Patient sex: M
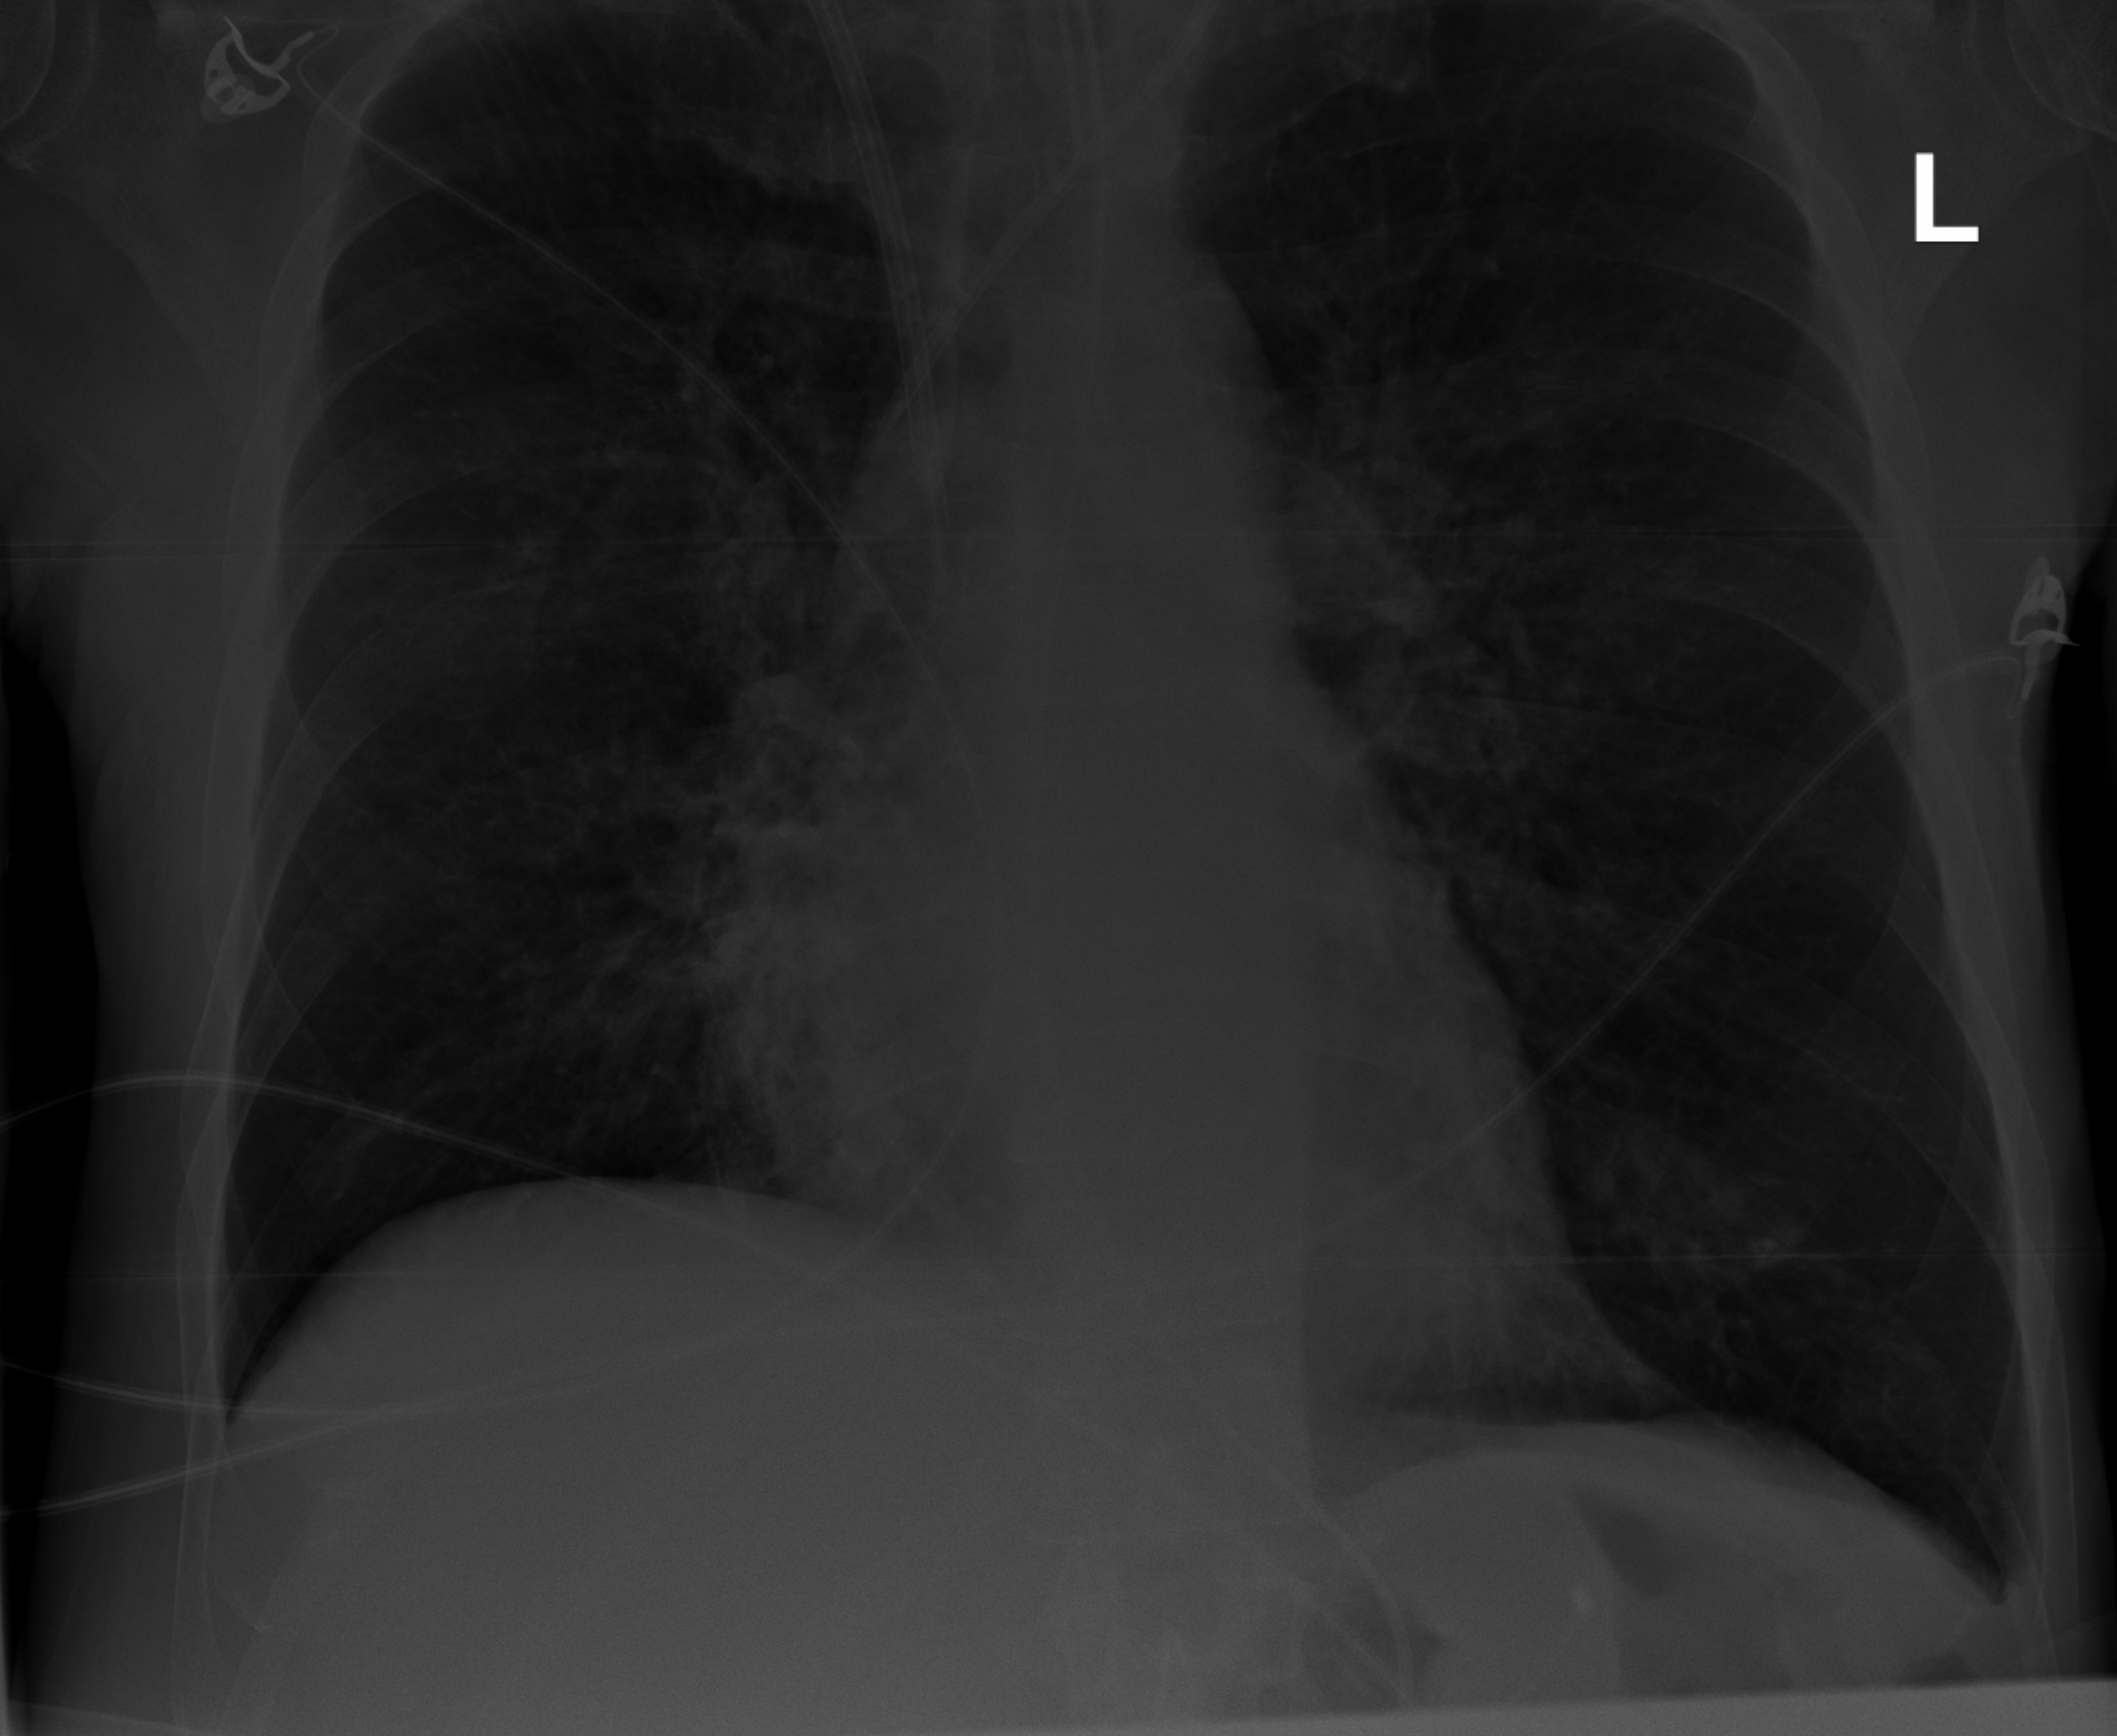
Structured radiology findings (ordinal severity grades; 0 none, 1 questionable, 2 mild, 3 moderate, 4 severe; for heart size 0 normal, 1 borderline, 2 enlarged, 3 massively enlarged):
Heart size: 0
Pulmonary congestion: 0
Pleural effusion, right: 1
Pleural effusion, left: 1
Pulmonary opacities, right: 2
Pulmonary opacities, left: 1
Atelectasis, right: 2
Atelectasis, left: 2